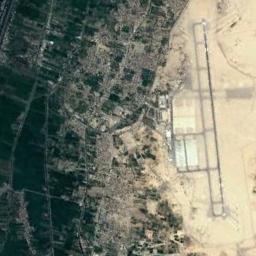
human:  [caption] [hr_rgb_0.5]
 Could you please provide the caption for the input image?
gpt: There are two crossing runways here .

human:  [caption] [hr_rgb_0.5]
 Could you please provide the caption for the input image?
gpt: There is an airport built in bare land next to the field .

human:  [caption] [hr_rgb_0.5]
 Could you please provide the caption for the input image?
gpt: An airport with many runways and buildings is built on the yellow land, Next to the urban residents’ gathering area and large green areas .

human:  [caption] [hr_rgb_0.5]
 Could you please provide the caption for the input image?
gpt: An airport with some parallel runways and open areas in the vacant lot and the farmland with some villages beside .

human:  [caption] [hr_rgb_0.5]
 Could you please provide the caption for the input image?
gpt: The road is straight  at the airport .